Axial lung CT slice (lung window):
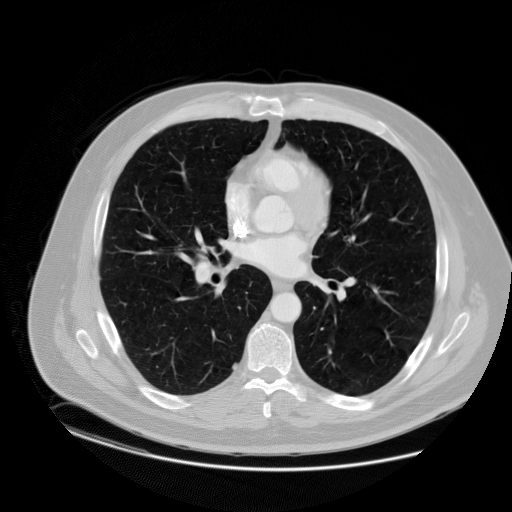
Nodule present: no